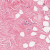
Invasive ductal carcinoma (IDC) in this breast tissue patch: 0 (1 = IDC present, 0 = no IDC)